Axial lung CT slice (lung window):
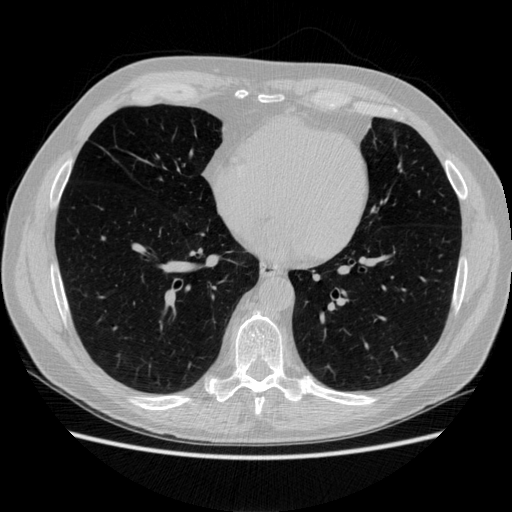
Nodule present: no